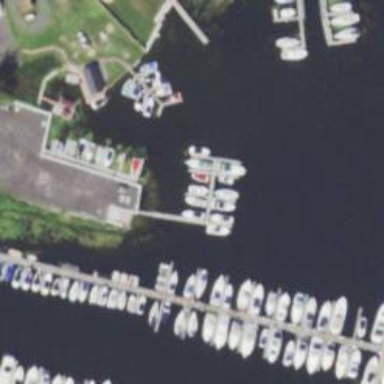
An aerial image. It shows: Man-made pier.